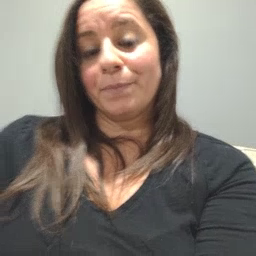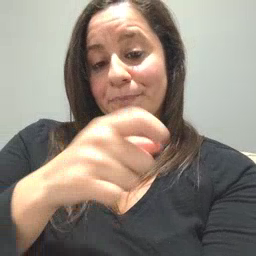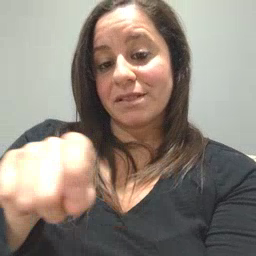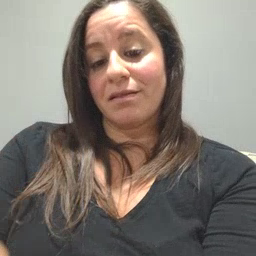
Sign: pencil